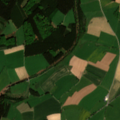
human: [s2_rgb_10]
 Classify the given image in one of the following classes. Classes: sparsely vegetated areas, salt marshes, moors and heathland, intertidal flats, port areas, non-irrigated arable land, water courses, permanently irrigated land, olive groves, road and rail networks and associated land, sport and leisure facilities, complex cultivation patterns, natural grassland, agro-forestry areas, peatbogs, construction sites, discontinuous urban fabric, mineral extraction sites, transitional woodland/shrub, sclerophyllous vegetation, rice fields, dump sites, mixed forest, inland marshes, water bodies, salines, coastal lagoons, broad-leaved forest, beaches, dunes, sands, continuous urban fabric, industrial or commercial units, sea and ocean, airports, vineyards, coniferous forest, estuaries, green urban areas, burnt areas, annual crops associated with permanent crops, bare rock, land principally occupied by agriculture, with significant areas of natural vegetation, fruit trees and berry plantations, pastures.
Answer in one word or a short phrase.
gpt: complex cultivation patterns, land principally occupied by agriculture, with significant areas of natural vegetation, mixed forest